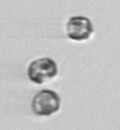
Label: Thalassiosira_sp_aff_mala